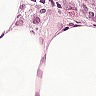
Metastatic tissue present: yes